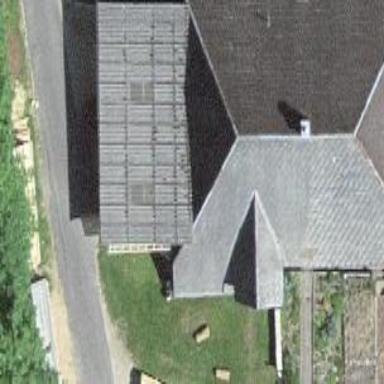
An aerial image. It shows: Farm building.